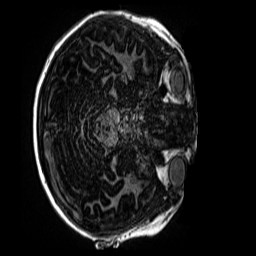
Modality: MP2RAGE
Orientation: axial
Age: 9
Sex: male
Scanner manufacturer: siemens
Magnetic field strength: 3 T
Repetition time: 4 s
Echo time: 0.00299 s